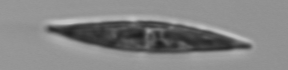
Label: Pleurosigma